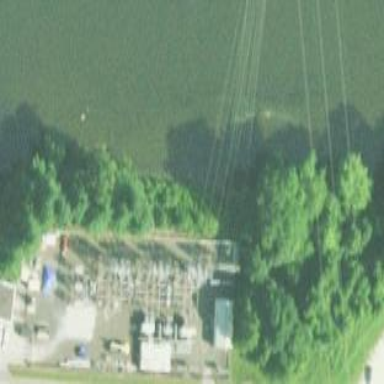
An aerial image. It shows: Distribution level power substation.